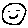
Label: smiley face